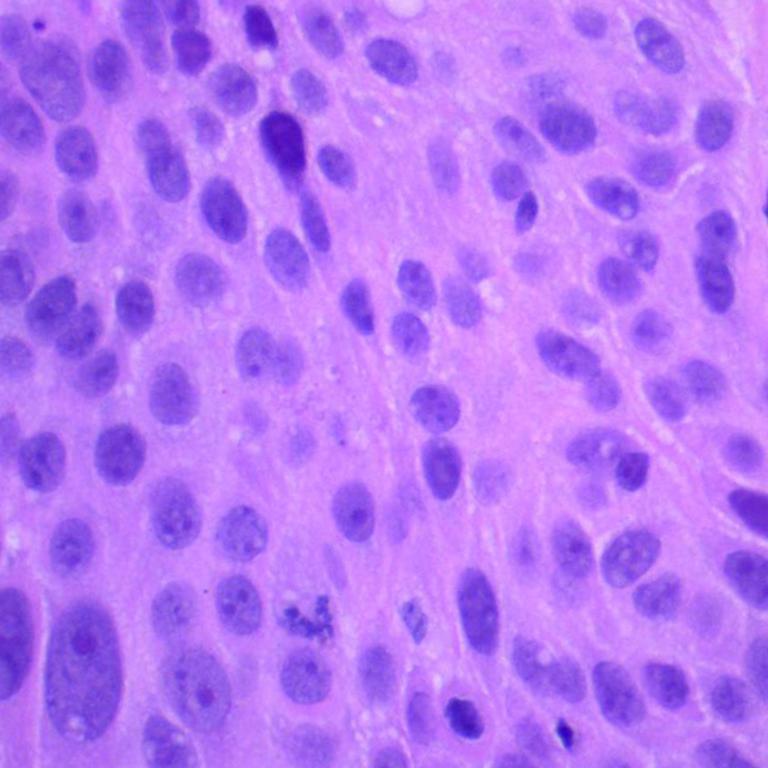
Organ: lung
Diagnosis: squamous carcinomas